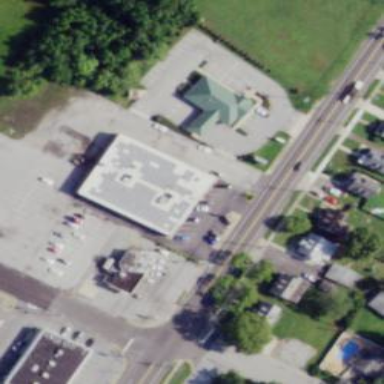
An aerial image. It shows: Commercial building.